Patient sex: M
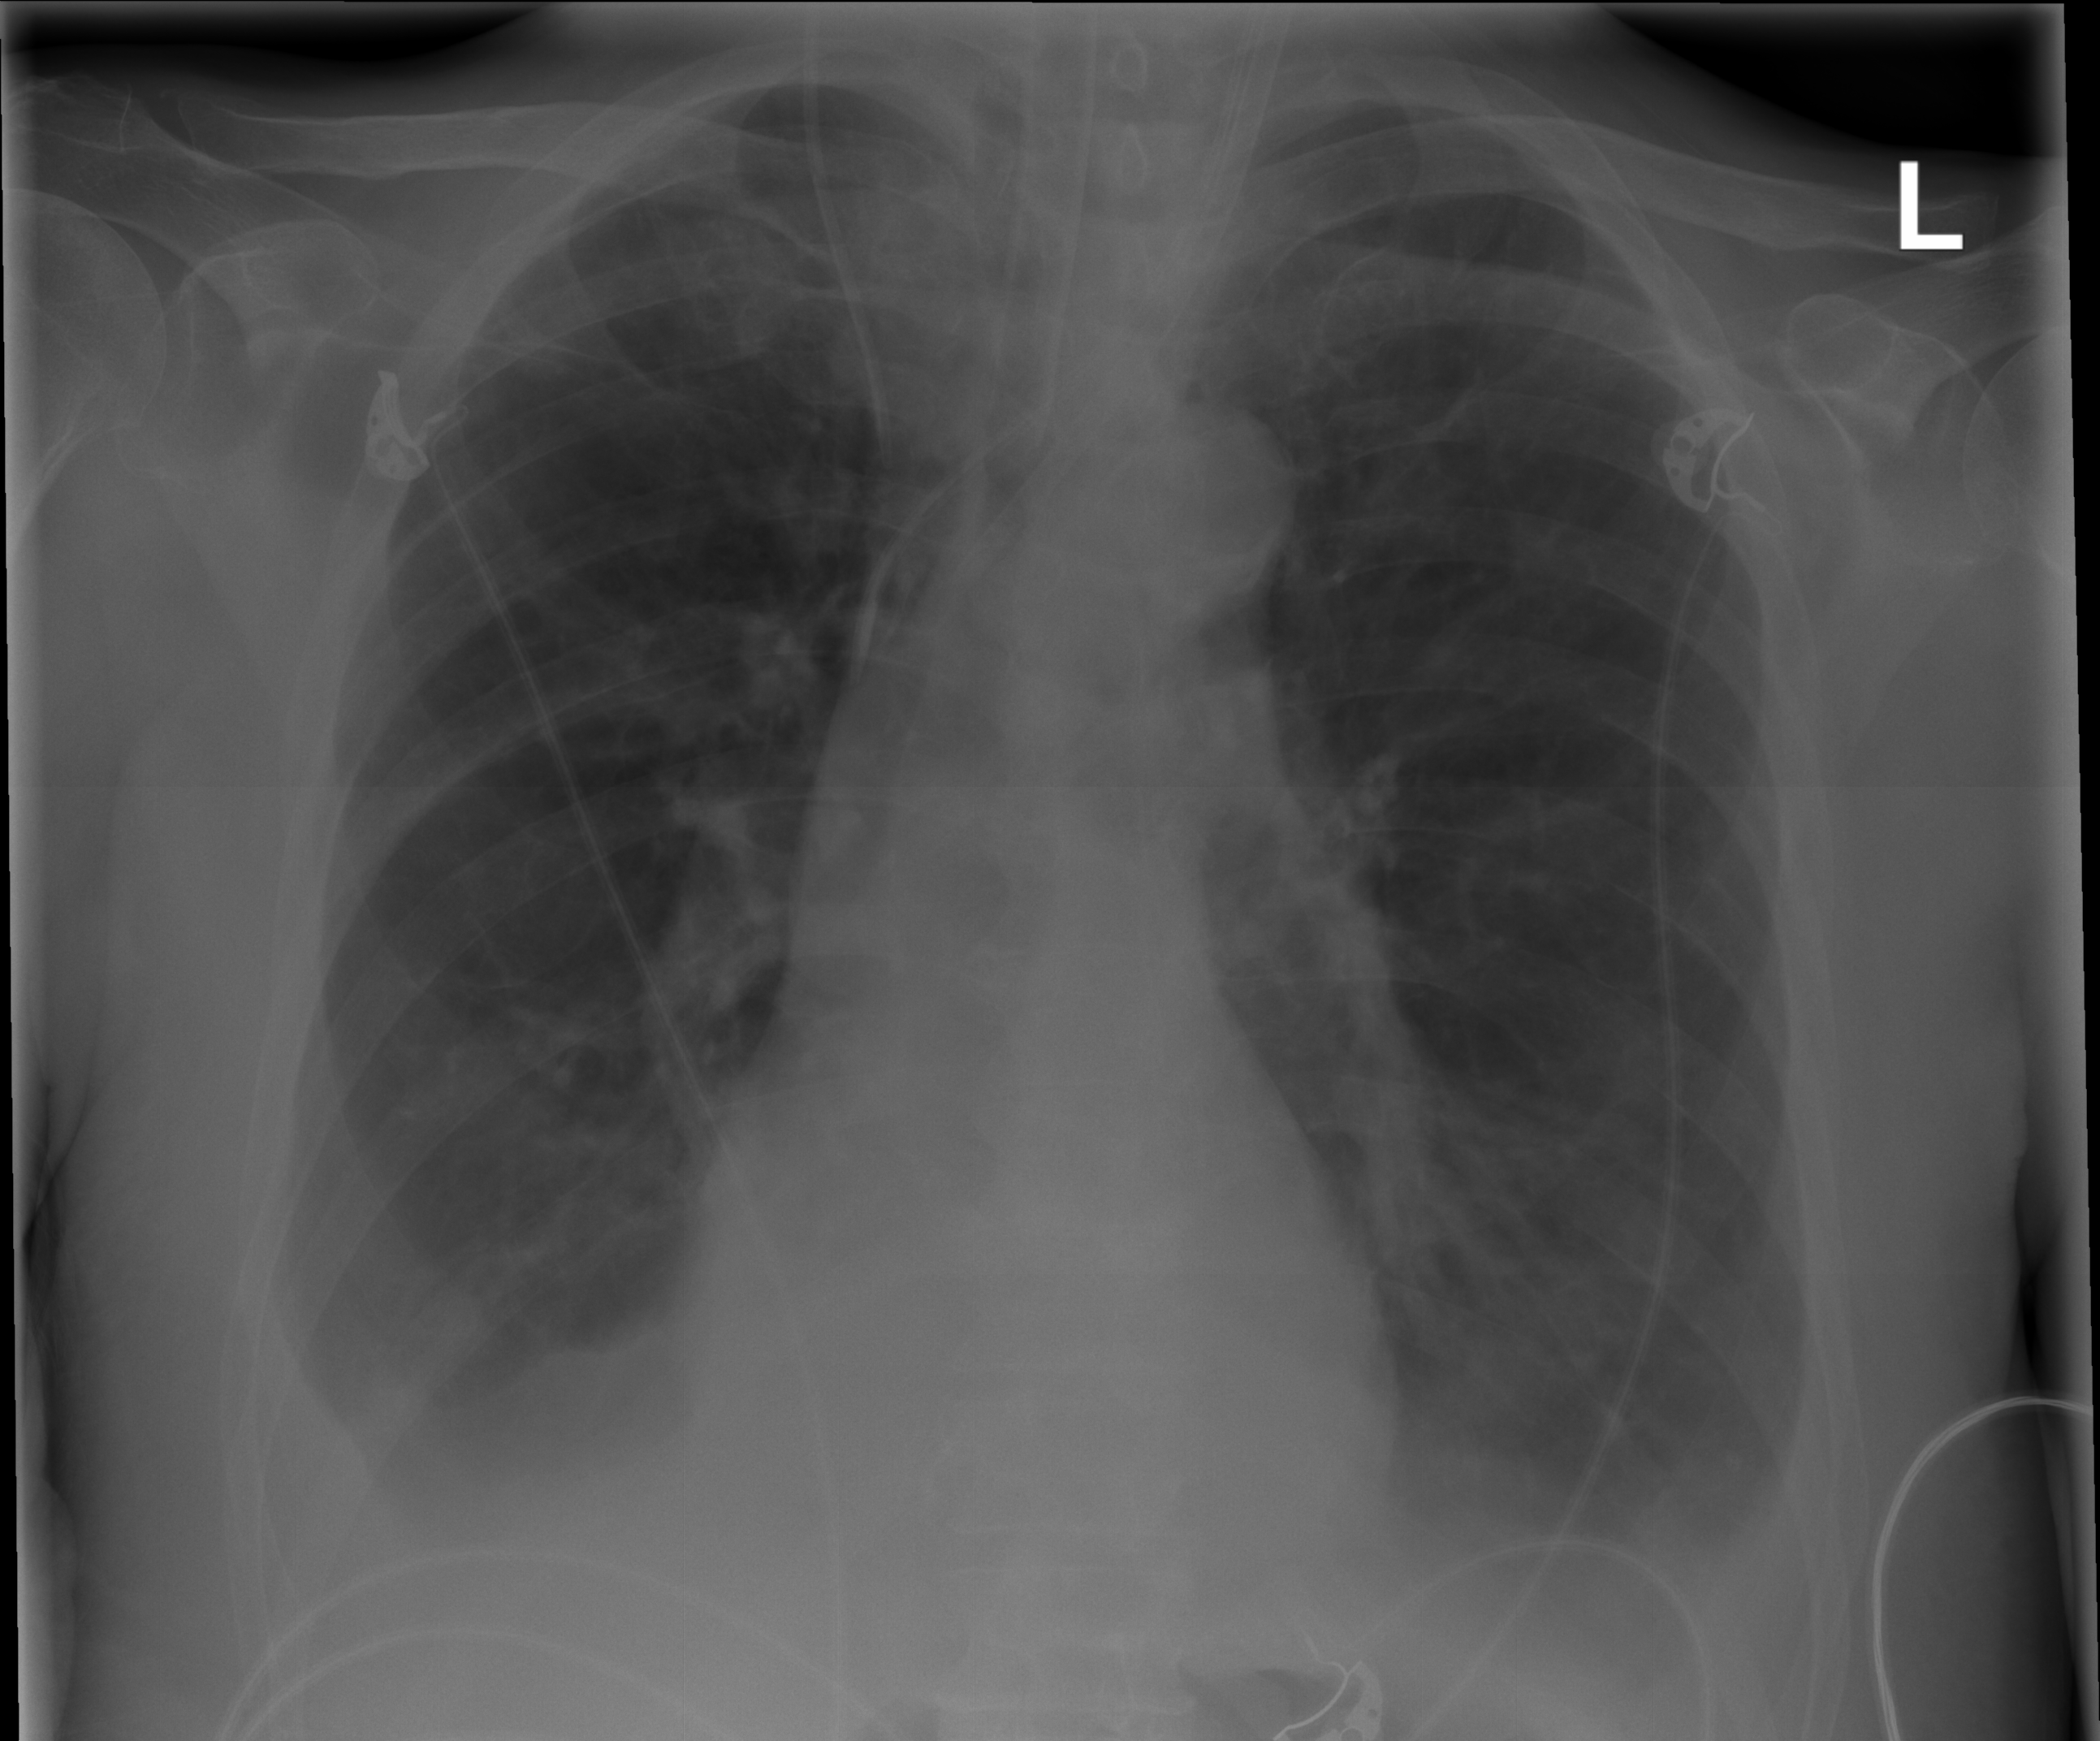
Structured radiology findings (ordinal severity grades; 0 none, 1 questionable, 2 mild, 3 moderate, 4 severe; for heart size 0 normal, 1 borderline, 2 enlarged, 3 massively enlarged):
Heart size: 0
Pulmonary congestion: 0
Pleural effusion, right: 2
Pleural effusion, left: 2
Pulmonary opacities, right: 2
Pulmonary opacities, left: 2
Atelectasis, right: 2
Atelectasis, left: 2